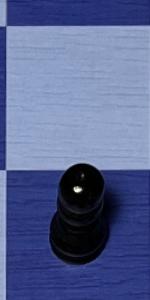
Label: Pawn_Black